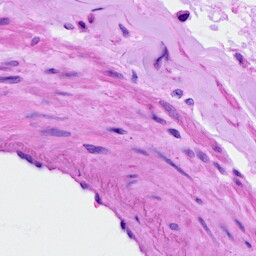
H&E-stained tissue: Ovarian